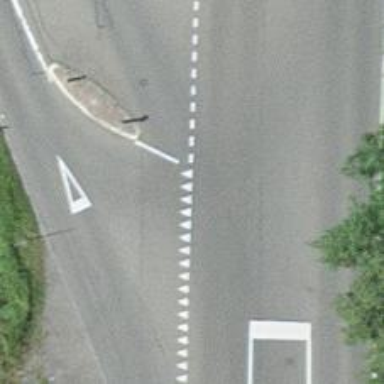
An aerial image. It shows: Road with "give way" sign.